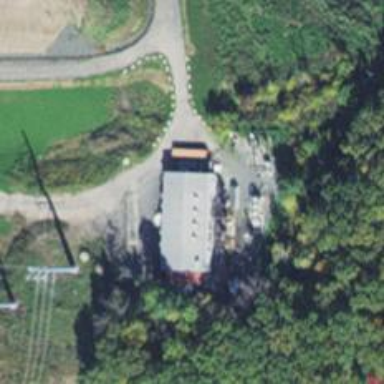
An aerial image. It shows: Generator for power supply.